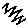
Label: zigzag